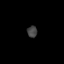
Tissue: prostate
Cell type: T cells
Senescence score: 0.3165
Nuclear area (px): 114
Mean DAPI intensity: 65.974